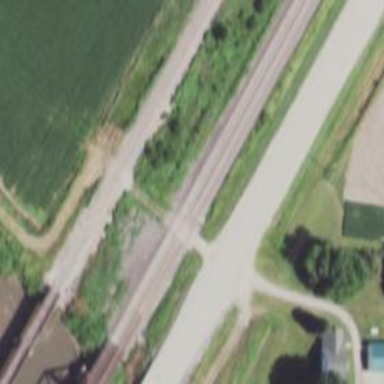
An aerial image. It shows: Railway level crossing.